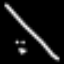
Label: line